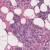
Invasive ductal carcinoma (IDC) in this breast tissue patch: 1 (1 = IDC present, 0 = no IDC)